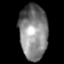
Tissue: skin
Cell type: Endothelial cells
Senescence score: 0.2862
Nuclear area (px): 1517
Mean DAPI intensity: 129.405